Question: I combined a scrollbar with a ttk notebook by adapting this <URL> and additionally porting it to Python3.
I am using ttk widgets as often as possible to get a more 'modern' UI. However, there is no ttk canvas widget, so I used the standard tkinter canvas. By default the backgroundcolor of the canvas widget seems to be white (at least on Mac OS), while the default background of all ttk widgets is grey (see screenshot below).
How can I get the default background of the ttk frame containing the label widgets, so that I can pass it to the canvas by 'Canvas(parent, background='bg_color')' and remove the white space around the ttk frame containing the ttk labels?
I know that ttk uses 'styles' to define the look of the widgets. However, I have no idea about how to read the background value of the (default) style.

'''
#!/usr/bin/env python3
# coding: utf-8
from tkinter import *
from tkinter import ttk
master = Tk()
def populate():
"""Put in some fake data"""
for row in range(100):
ttk.Label(frame, text="%s" % row, width=3, borderwidth="1", relief="solid").grid(row=row, column=0)
t="this is the second column for row %s" % row
ttk.Label(frame, text=t).grid(row=row, column=1)
def OnFrameConfigure(event):
"""Reset the scroll region to encompass the inner frame"""
canvas.configure(scrollregion=canvas.bbox("all"))
nbook = ttk.Notebook(master)
nbook.grid()
tab = Frame(nbook)
canvas = Canvas(tab, borderwidth=0)
frame = ttk.Frame(canvas)
vsb = Scrollbar(tab, orient="vertical", command=canvas.yview)
canvas.configure(yscrollcommand=vsb.set)
vsb.pack(side="right", fill="y")
canvas.pack(side='left', fill='both', expand=True)
canvas.create_window((0, 0), window=frame, anchor='nw', tags='frame')
frame.bind("<Configure>", OnFrameConfigure)
populate()
nbook.add(tab, text='Test')
master.mainloop()
'''
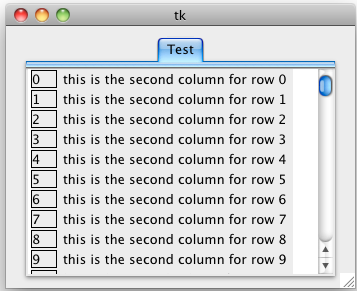
Answer: You can use 's.lookup()' to get settings of a style. If you want the background setting of your ttk Frame use:
'''
s = ttk.Style()
bg = s.lookup('TFrame', 'background')
'''
Which you can apply to your Canvas:
'''
canvas = Canvas(tab, borderwidth=0, background=bg)
'''